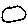
Label: circle